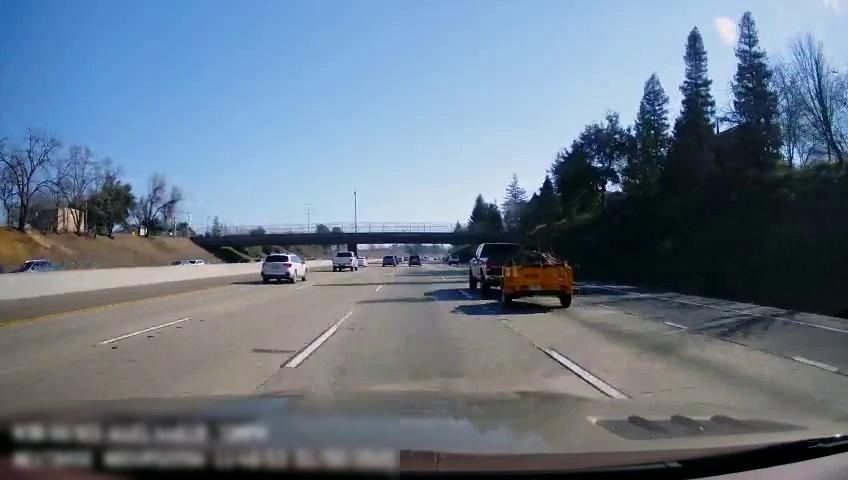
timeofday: Day
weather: Sunny
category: Drivable Space
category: Vehicles | SUV
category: Vehicles | Truck
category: Vehicles | SUV
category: Vehicles | SUV
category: Vehicles | SUV
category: Vehicles | SUV
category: Vehicles | SUV
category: Vehicles | SUV
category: Vehicles | Other LV
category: Vehicles | Truck
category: Vehicles | Car
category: Lanes | Alternate Lane
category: Lanes | Alternate Lane
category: Lanes | Alternate Lane
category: Lanes | Alternate Lane
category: Lanes | Current Lane
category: Lanes | Alternate Lane